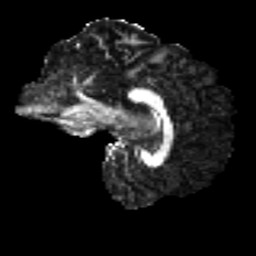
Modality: FA
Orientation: sagittal
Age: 30
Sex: male
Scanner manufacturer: ge
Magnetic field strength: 3 T
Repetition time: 7.8 s
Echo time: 0.0607 s